Interaction volume radius: 5 \u00c5
Interaction volume height: 10 \u00c5
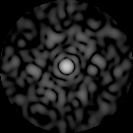
Disorder parameter: 0.7839